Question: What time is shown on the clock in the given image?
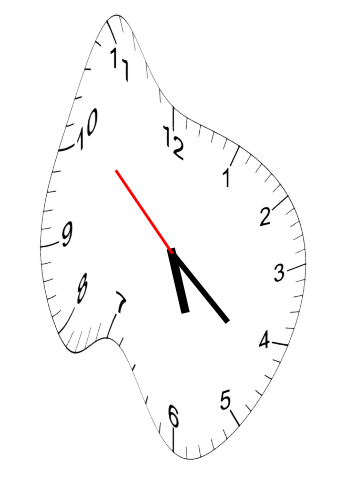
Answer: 05:21:52